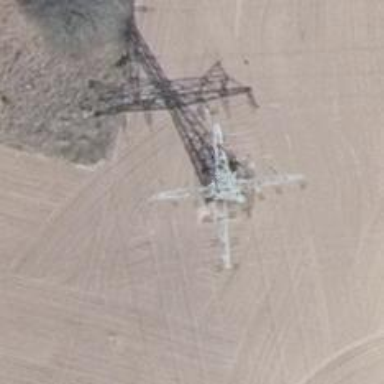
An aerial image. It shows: Power tower.